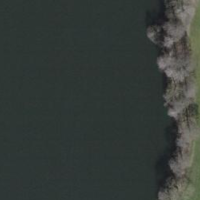
EUNIS habitat code: 14
Species observed at this site:
Lythrum salicaria